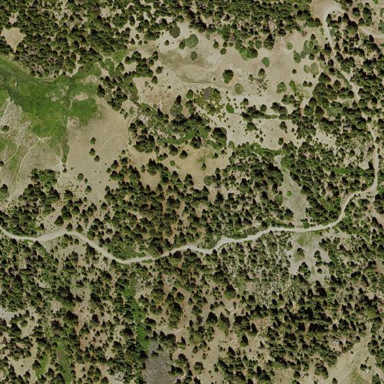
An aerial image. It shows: Forest area.